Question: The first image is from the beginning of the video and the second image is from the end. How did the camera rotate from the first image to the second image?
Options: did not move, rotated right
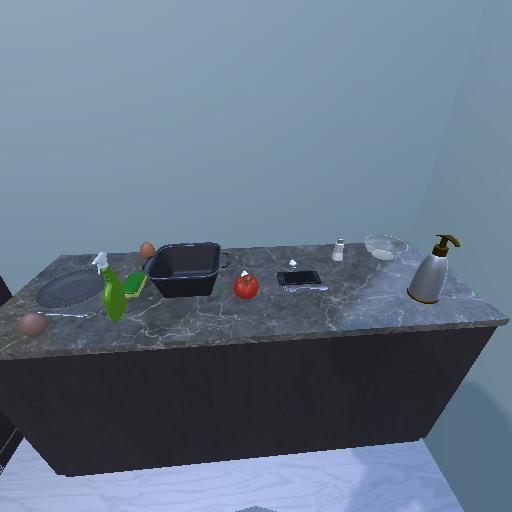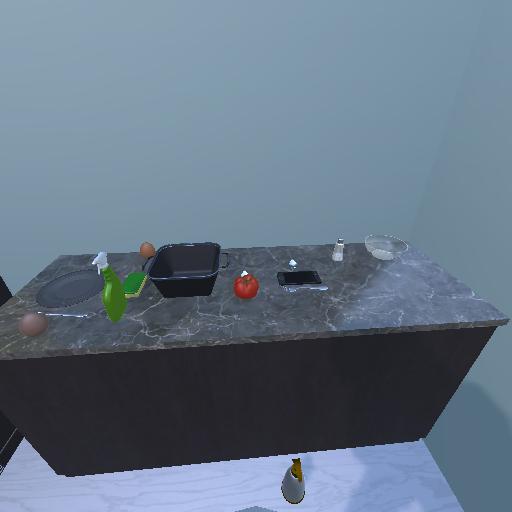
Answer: did not move